Interaction volume radius: 5 \u00c5
Interaction volume height: 10 \u00c5
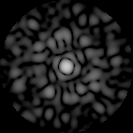
Disorder parameter: 0.8326